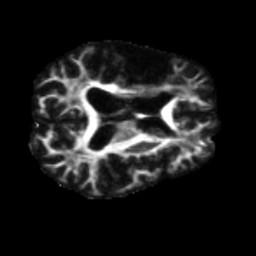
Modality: FA
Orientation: axial
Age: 58
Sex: male
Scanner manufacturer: siemens
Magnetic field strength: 3 T
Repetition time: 5.47 s
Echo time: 0.0854 s